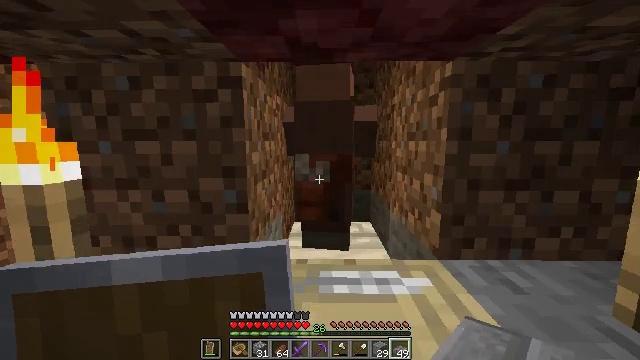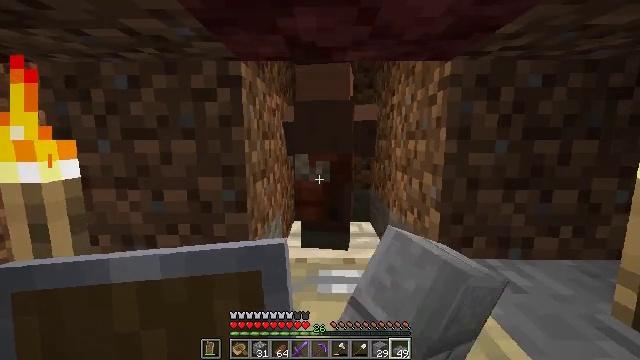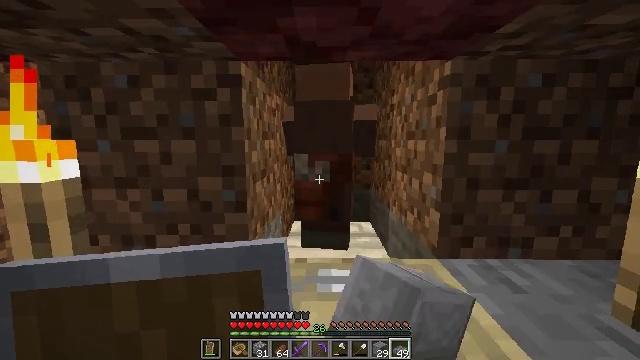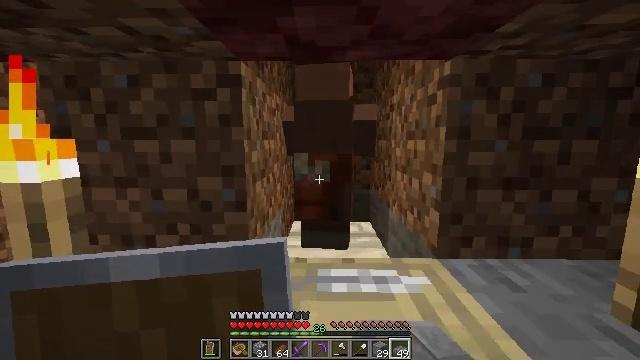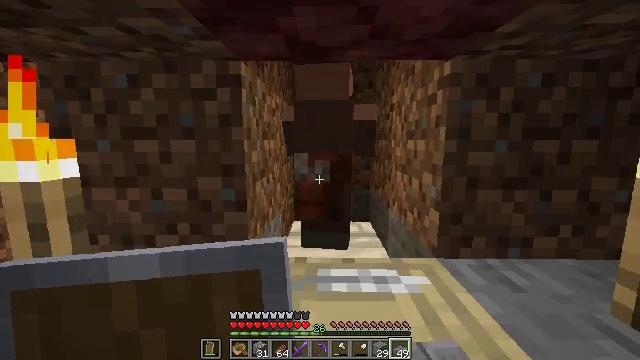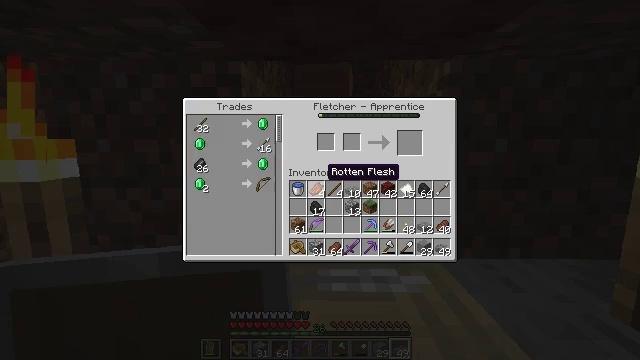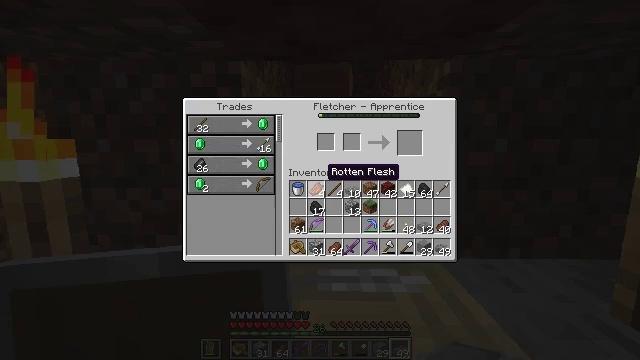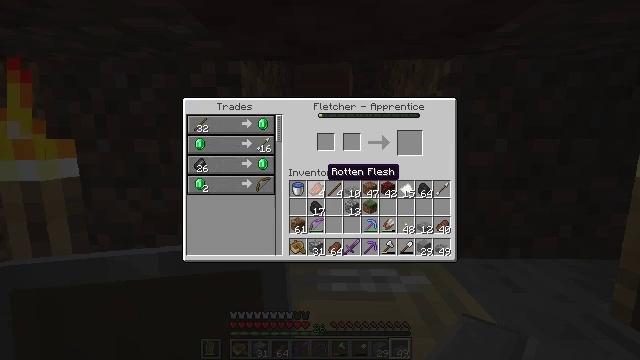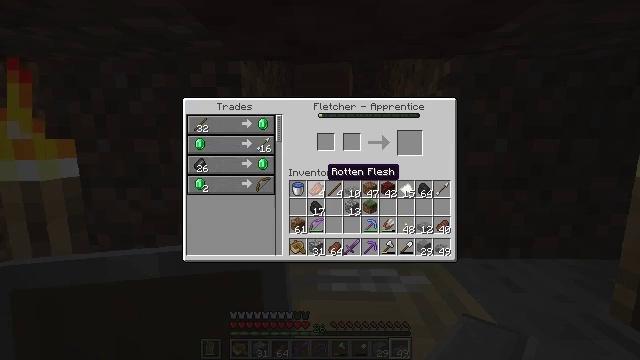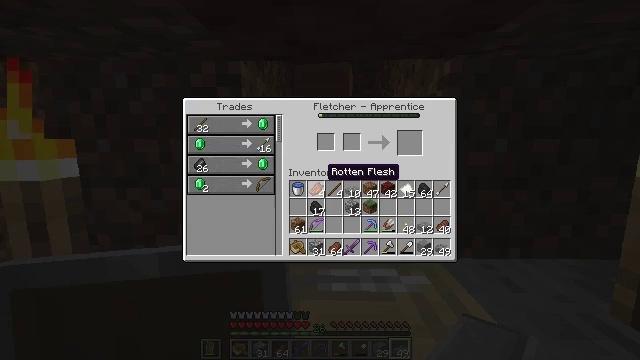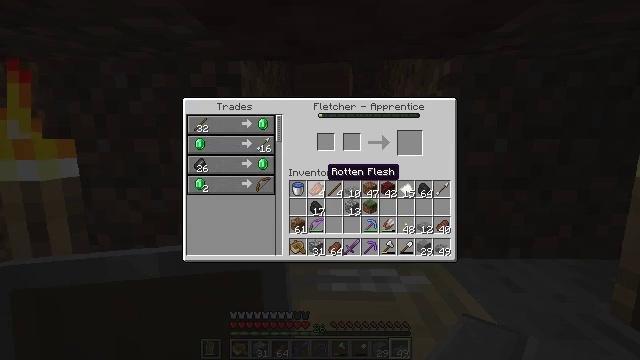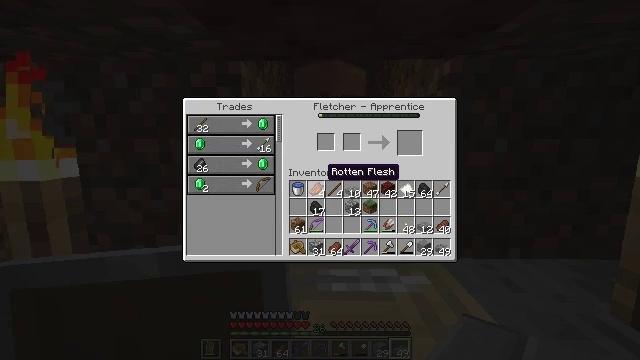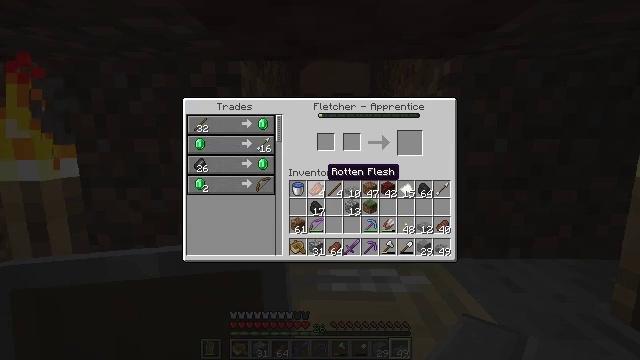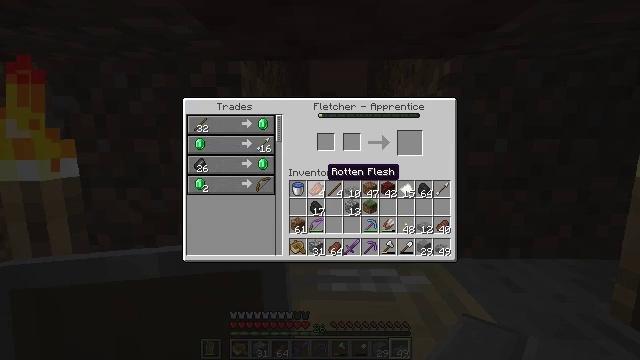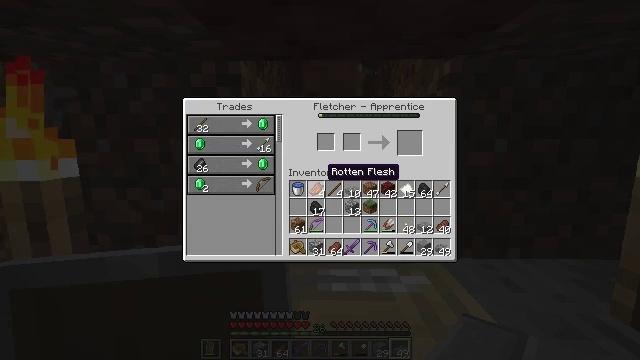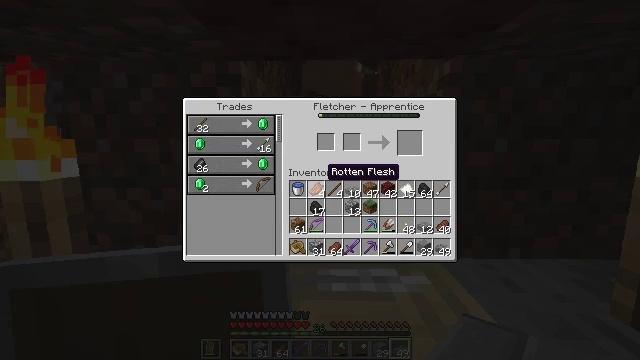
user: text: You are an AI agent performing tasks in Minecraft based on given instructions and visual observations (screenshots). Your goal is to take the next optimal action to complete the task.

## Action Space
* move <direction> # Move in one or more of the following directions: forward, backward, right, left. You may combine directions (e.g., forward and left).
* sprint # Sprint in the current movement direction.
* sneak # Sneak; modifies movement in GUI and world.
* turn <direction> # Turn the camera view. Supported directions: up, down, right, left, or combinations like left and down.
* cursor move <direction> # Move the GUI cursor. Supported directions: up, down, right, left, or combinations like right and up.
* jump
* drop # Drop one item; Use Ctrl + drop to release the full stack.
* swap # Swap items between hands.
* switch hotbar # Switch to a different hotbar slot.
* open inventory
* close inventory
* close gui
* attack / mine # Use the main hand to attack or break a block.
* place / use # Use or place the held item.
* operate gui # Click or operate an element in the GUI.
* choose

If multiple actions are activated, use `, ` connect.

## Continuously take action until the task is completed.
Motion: motion action
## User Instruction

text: Attack the iron door to collect it.
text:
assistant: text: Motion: use / place
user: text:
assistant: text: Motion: use / place
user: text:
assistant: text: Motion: no_op
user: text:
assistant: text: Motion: no_op
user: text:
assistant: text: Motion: no_op
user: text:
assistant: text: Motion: no_op
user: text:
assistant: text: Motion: no_op
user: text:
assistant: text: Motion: no_op
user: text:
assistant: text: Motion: no_op
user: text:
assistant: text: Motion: no_op
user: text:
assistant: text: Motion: no_op
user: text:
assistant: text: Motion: no_op
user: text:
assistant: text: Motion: no_op
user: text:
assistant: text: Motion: no_op
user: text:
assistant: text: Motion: no_op
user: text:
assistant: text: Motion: no_op
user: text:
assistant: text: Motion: no_op
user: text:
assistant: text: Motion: no_op
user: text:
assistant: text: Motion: no_op
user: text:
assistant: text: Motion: no_op
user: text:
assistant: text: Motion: no_op
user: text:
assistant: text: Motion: no_op
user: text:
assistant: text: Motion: no_op
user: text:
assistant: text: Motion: no_op
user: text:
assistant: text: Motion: no_op
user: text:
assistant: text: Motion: no_op
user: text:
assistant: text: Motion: no_op
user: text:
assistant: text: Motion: no_op
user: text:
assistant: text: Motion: no_op
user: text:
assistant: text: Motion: no_op